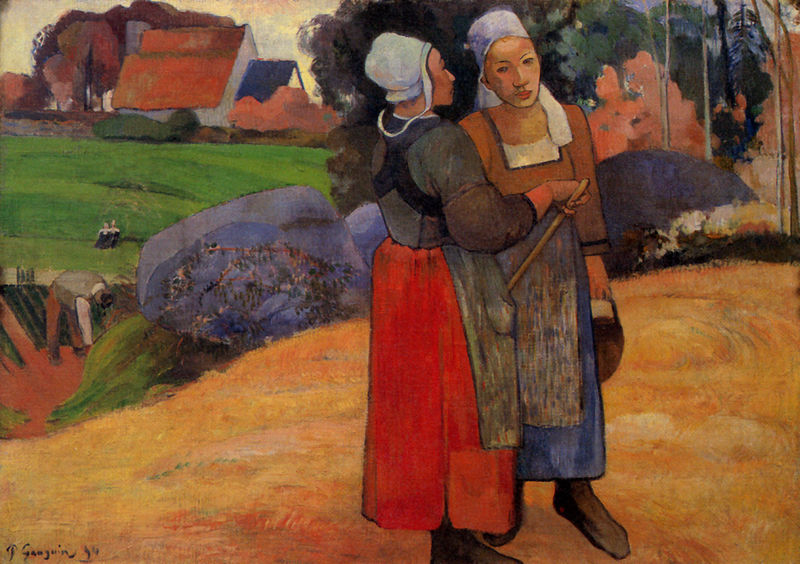
Titel: Paysannes bretonnes
Künstler: Paul Gauguin
Standort: Paris
Institution: Musée d'Orsay
Schlagwörter: baum, blau, felsen, gemälde, himmel, kopf, mann, weiß, bäume, fluss, frauen, gelb, grün, impressionismus, landschaft, mädchen, ocker, stadt, braun, bunt, frankreich, frau, holz, hut, kleid, kleider, orange, reden, schwarz, stroh, blick, dach, gras, haus, rot, tuch, weg, wiese, beige, expressionismus, flächig, gespräch, haube, malerei, rock, kappe, mütze, kragen, stein, steine, holland, signatur, öl, bach, erde, feld, häuser, natur, busch, büsche, gehen, pastos, boden, land, tücher, personen, wald, arbeit, bauern, kamin, rund, stock, turm, garten, krug, schürze, klar, magd, unterhaltung, zwei, mieder, röcke, schuhe, stab, moderne, acker, bäuerin, bäuerinnen, datierung, ernte, getreide, schürzen, farben, fels, modern, dorf, dächer, giebel, mauer, farbe, formen, bauernhof, hof, naiv, primitivismus, bank, arbeiter, bretagne, sprechen, kopftuch, impressionismu, korb, frühling, bauer, gauguin, stiel, südsee, weiden, lichtung, paul, asien, comic, klassische moderne, nonne, beutel, hauben, tasche, tracht, schlappen, gaugin, kopftücher, gehöft, frei, eimer, wlad, paul gauguin, paul gaugin, tahiti, nonnen, rechen, wieß, asiaten, afro, bretonisch, bretonin, bretoninnen, cloisonnismus, felsbroken, pont aven, pont avenc, synthetismus, gauguim, bäuerinnnen, bourgogne